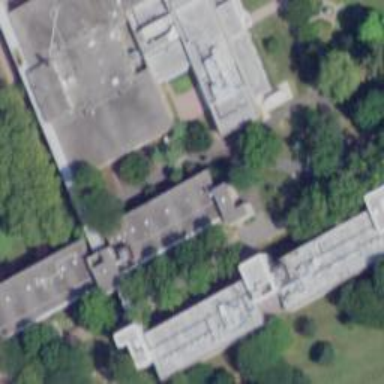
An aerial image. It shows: College building.